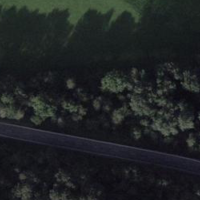
EUNIS habitat code: 41
Species observed at this site:
Campanula trachelium